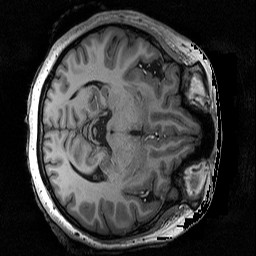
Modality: T1w
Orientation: axial